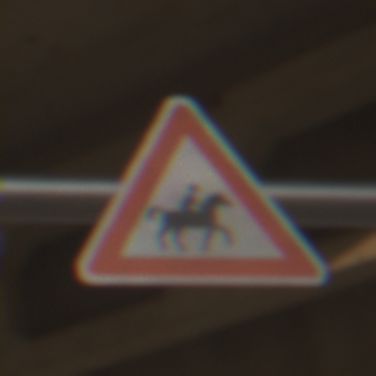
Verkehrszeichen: ReiterLinks
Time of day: SunriseSunset
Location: Roofed (Suburban)
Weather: Clear
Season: NotSpecified
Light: Natural